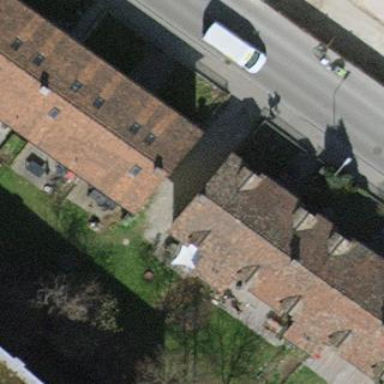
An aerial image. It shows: House with gabled roof oriented across.